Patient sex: M
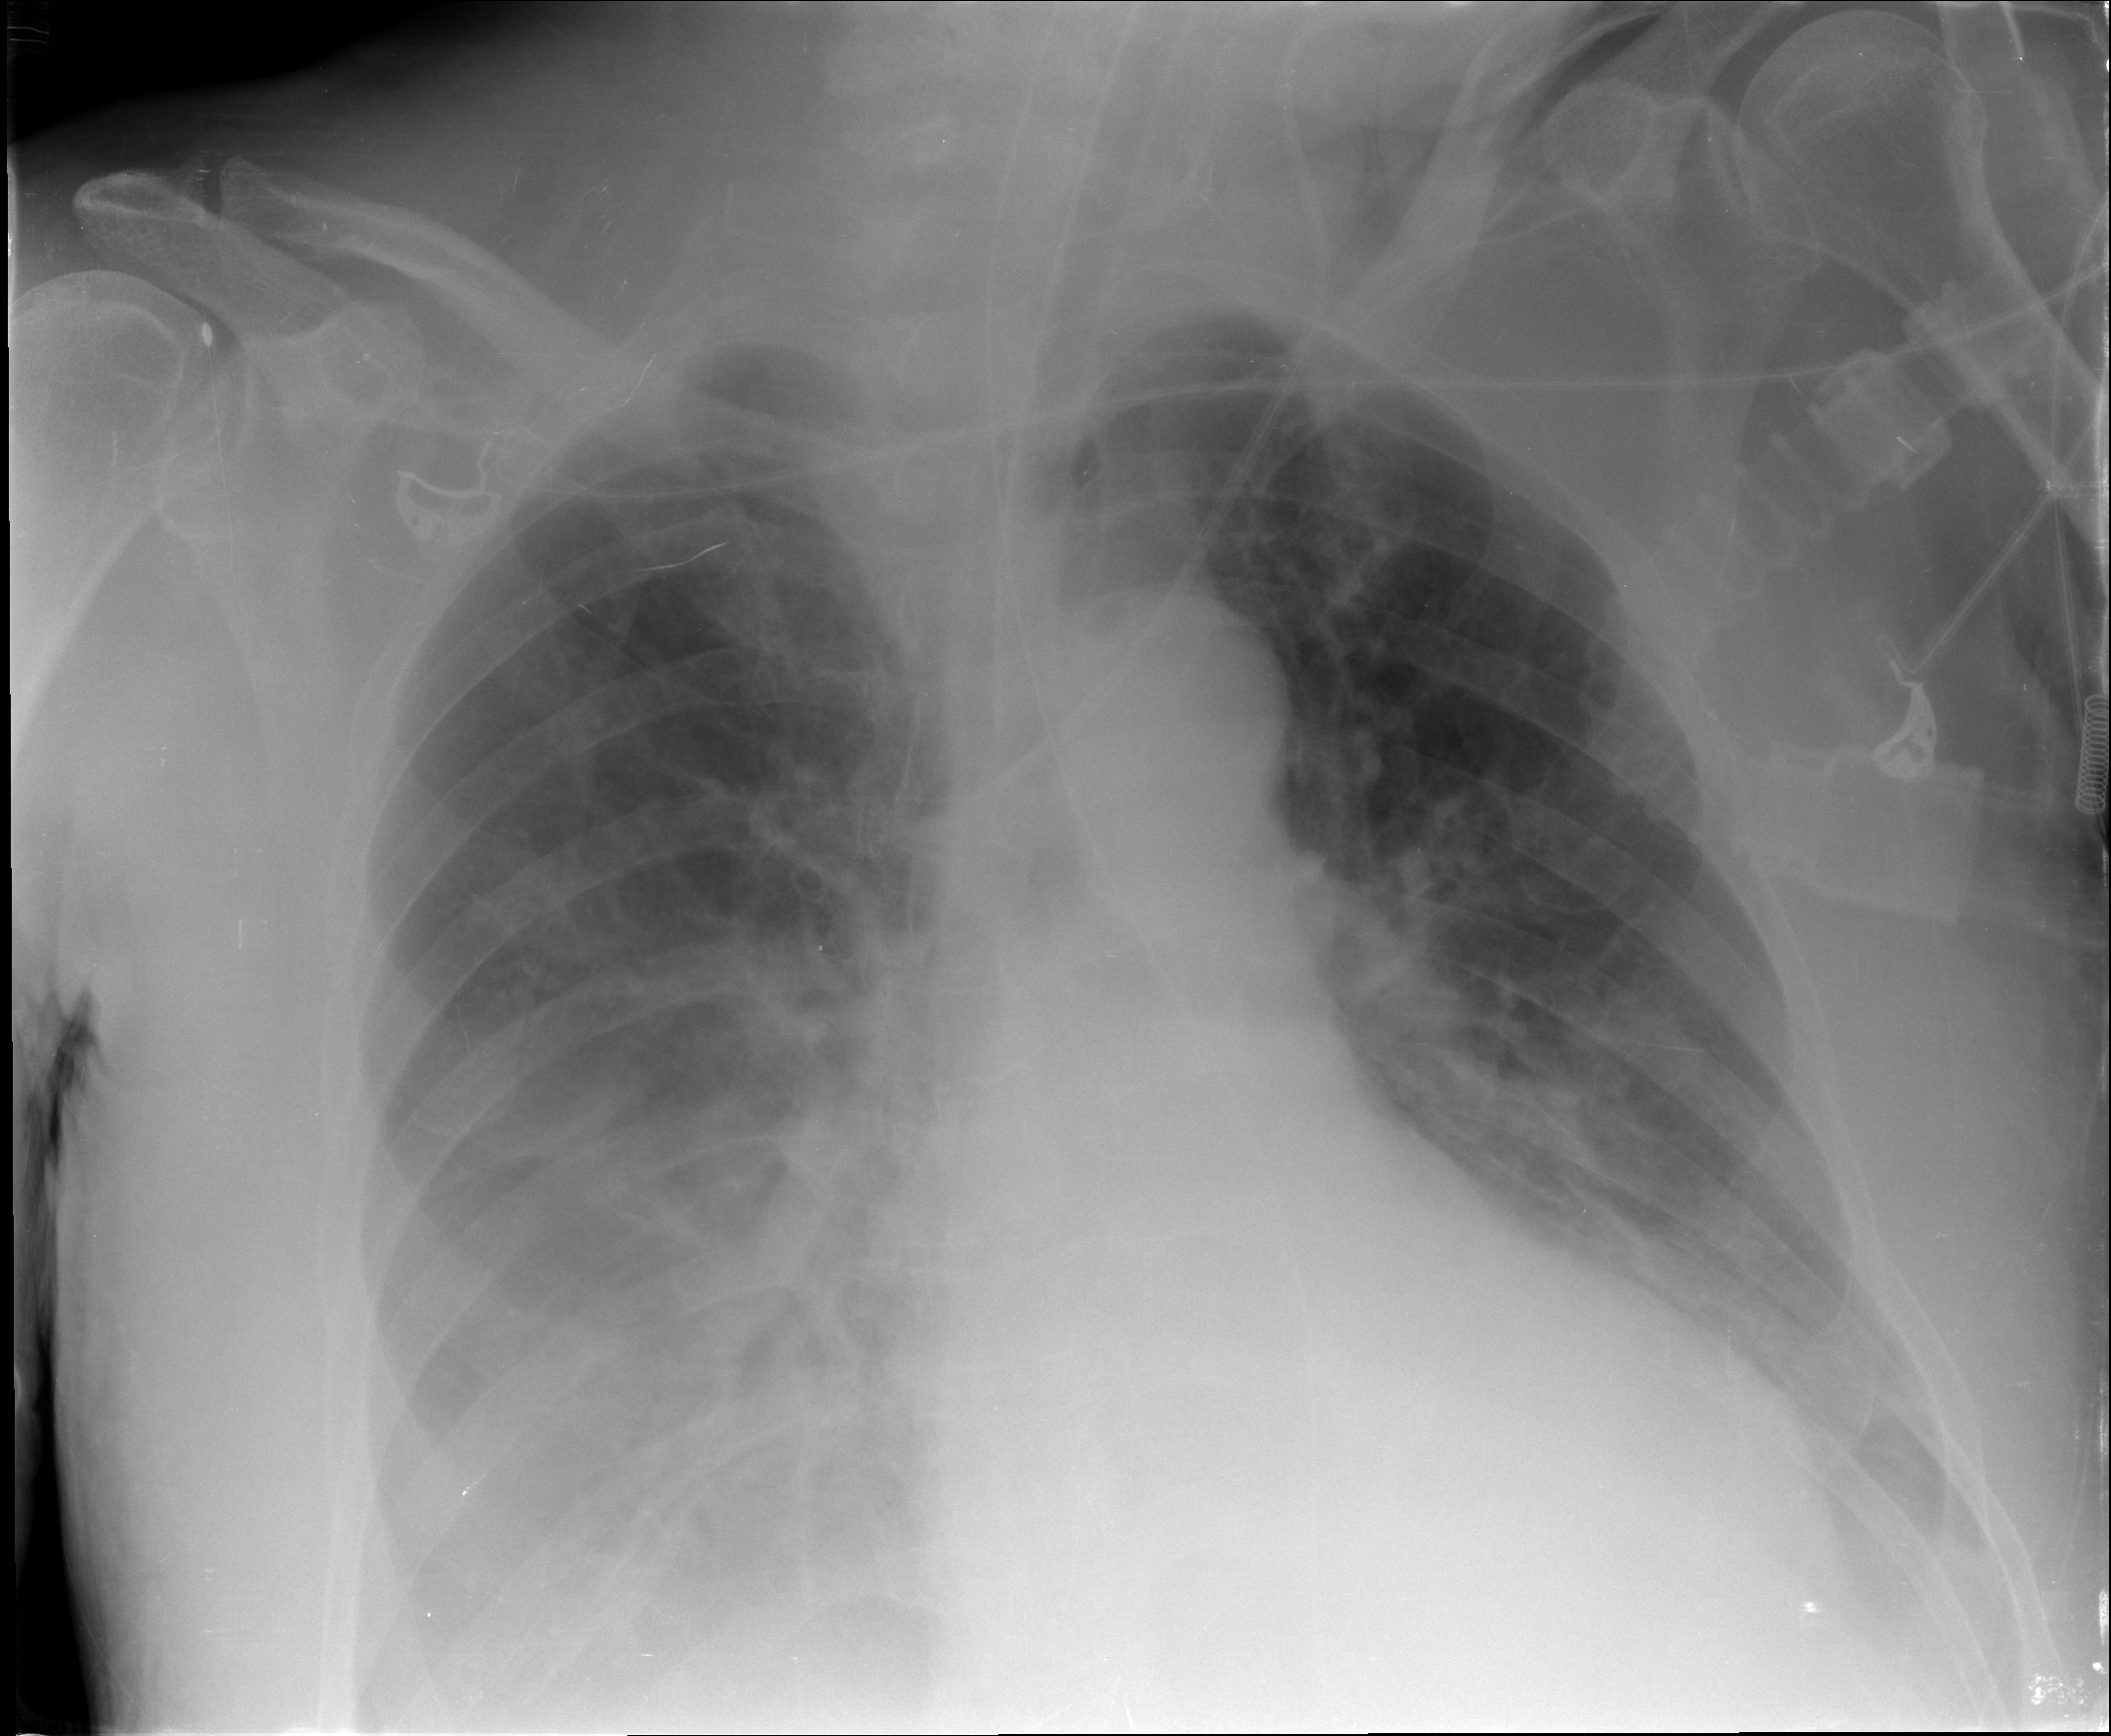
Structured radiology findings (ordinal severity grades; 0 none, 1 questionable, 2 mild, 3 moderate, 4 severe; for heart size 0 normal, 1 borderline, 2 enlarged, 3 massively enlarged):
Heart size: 0
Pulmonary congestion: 0
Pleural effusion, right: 3
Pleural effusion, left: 2
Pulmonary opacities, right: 2
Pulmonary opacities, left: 1
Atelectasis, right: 2
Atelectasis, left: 2